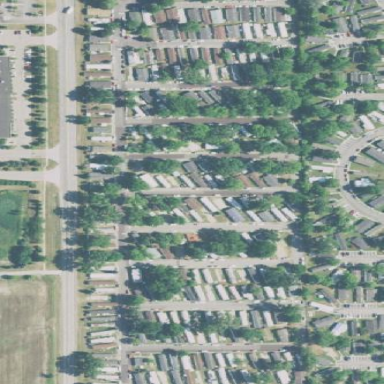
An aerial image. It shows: Mobile residential area.